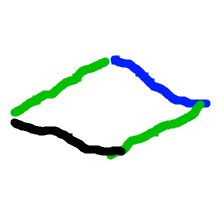
Shape: rhombus